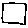
Label: square